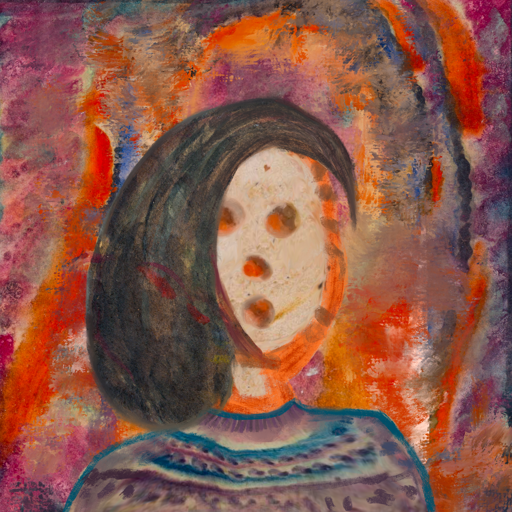
Background: Experience, Head And Neck Front: Rupkatha, Face Front: Rupkatha, Bust: HillGirl, Hair Front: Gypsy_Mother, Head Accessory: Blank, Second Necklace: Blank, Necklace: Blank, Baby: Blank